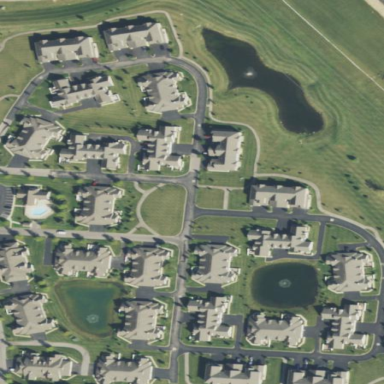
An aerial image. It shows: Condominium in residential area.